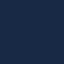
Land use / land cover: SeaLake